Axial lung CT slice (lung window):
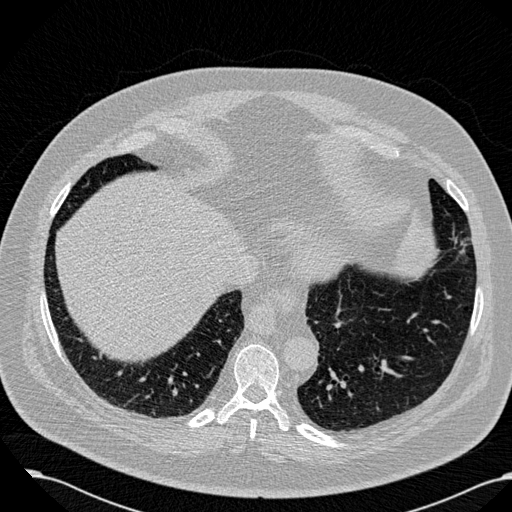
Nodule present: no